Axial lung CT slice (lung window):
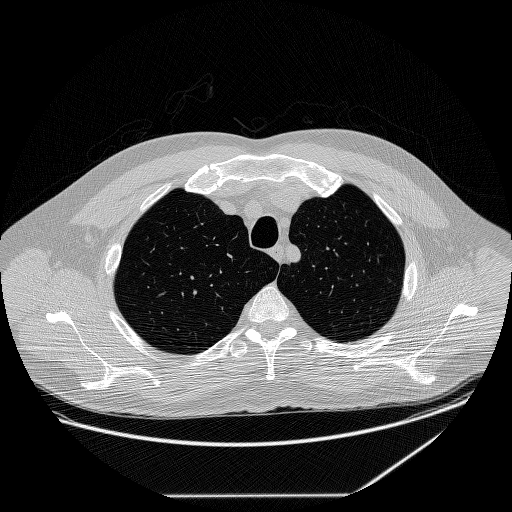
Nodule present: no